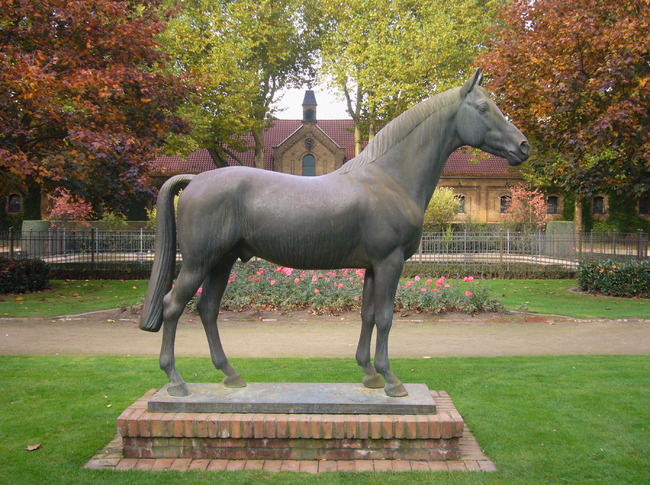
Title: Paradox I
Artist: Walter Hilpert
Earliest date: 1993
Latest date: 1993
Genre: sculpture
Keywords: horse, horse portrait, stallion